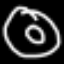
Label: donut